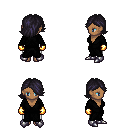
a pixel art fantasy rpg character, female body template, human, dark skin, gray robe, white pants, raven swoop hairstyle, gold gloves, metal boots, four views (front, back, left, right), 2x2 character sprite sheet, small pixel art, hard edges, no anti-aliasing